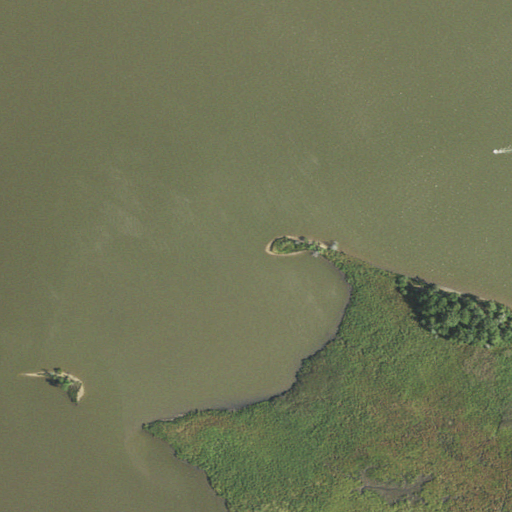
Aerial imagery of cape in Virginia named Point of Point containing open water, herbaceous wetlands, and woody wetlands